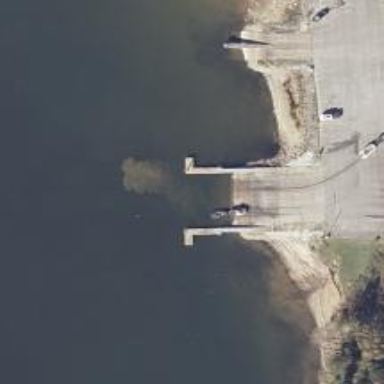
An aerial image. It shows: Slipway on leisure land.